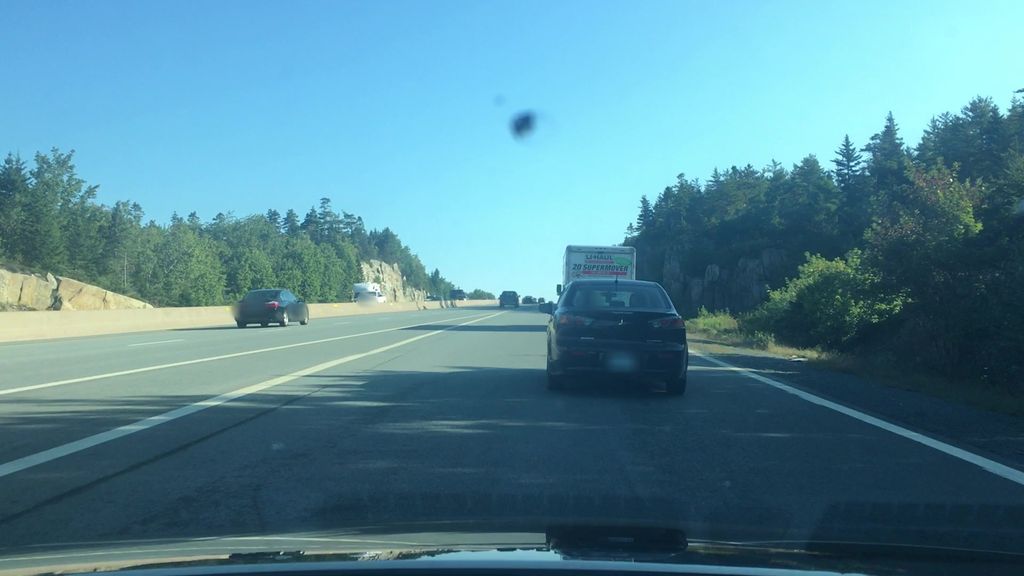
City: halifax